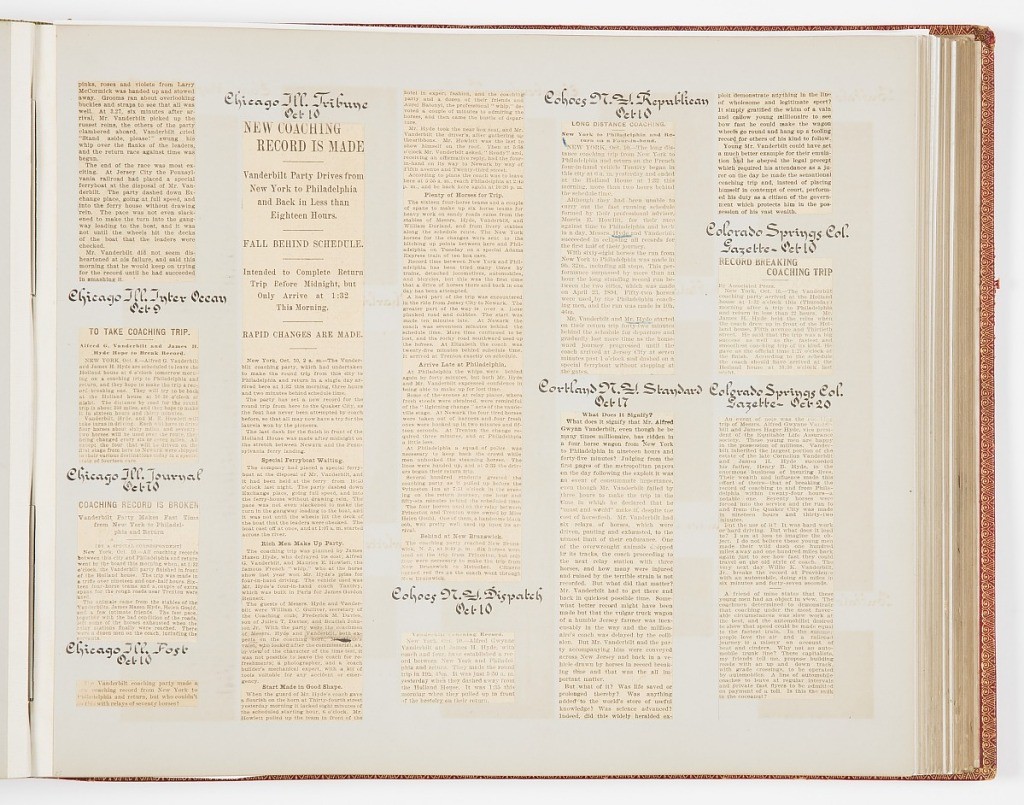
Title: Commemorative Scrapbook Documenting the 1901 Record Breaking Coach Race from New York City to Philadelphia and Back Again
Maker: James Hazen Hyde, American, 1876 - 1959
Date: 1901
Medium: Newspaper and magazine clippings mounted on heavy wove paper, annotated in pen and ink, bound in red leather with gilded lettering
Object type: Album Page
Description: Album of newspaper clippings describing the coach trip from New York to Philadelphia and return. The drivers were James H. Hyde and Alfred Vanderbilt.